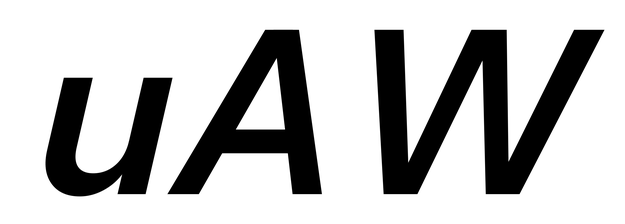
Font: InstrumentSans-Italic_SemiBold_Italic